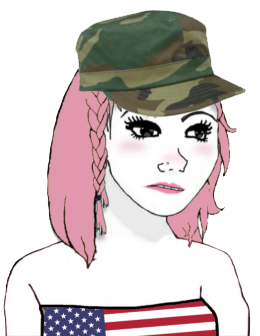
Label: 5_Daddys_Girl